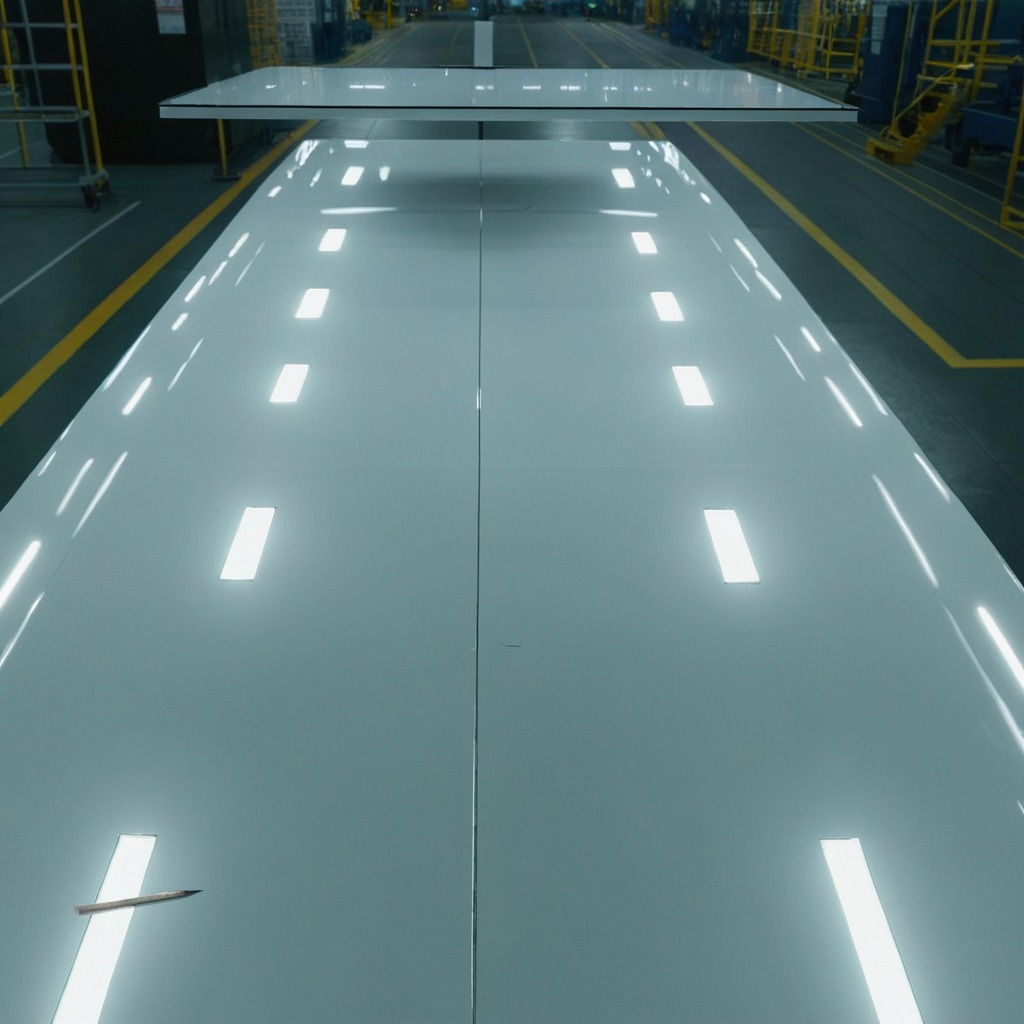
A nail is lying on the high-gloss table.